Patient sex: M
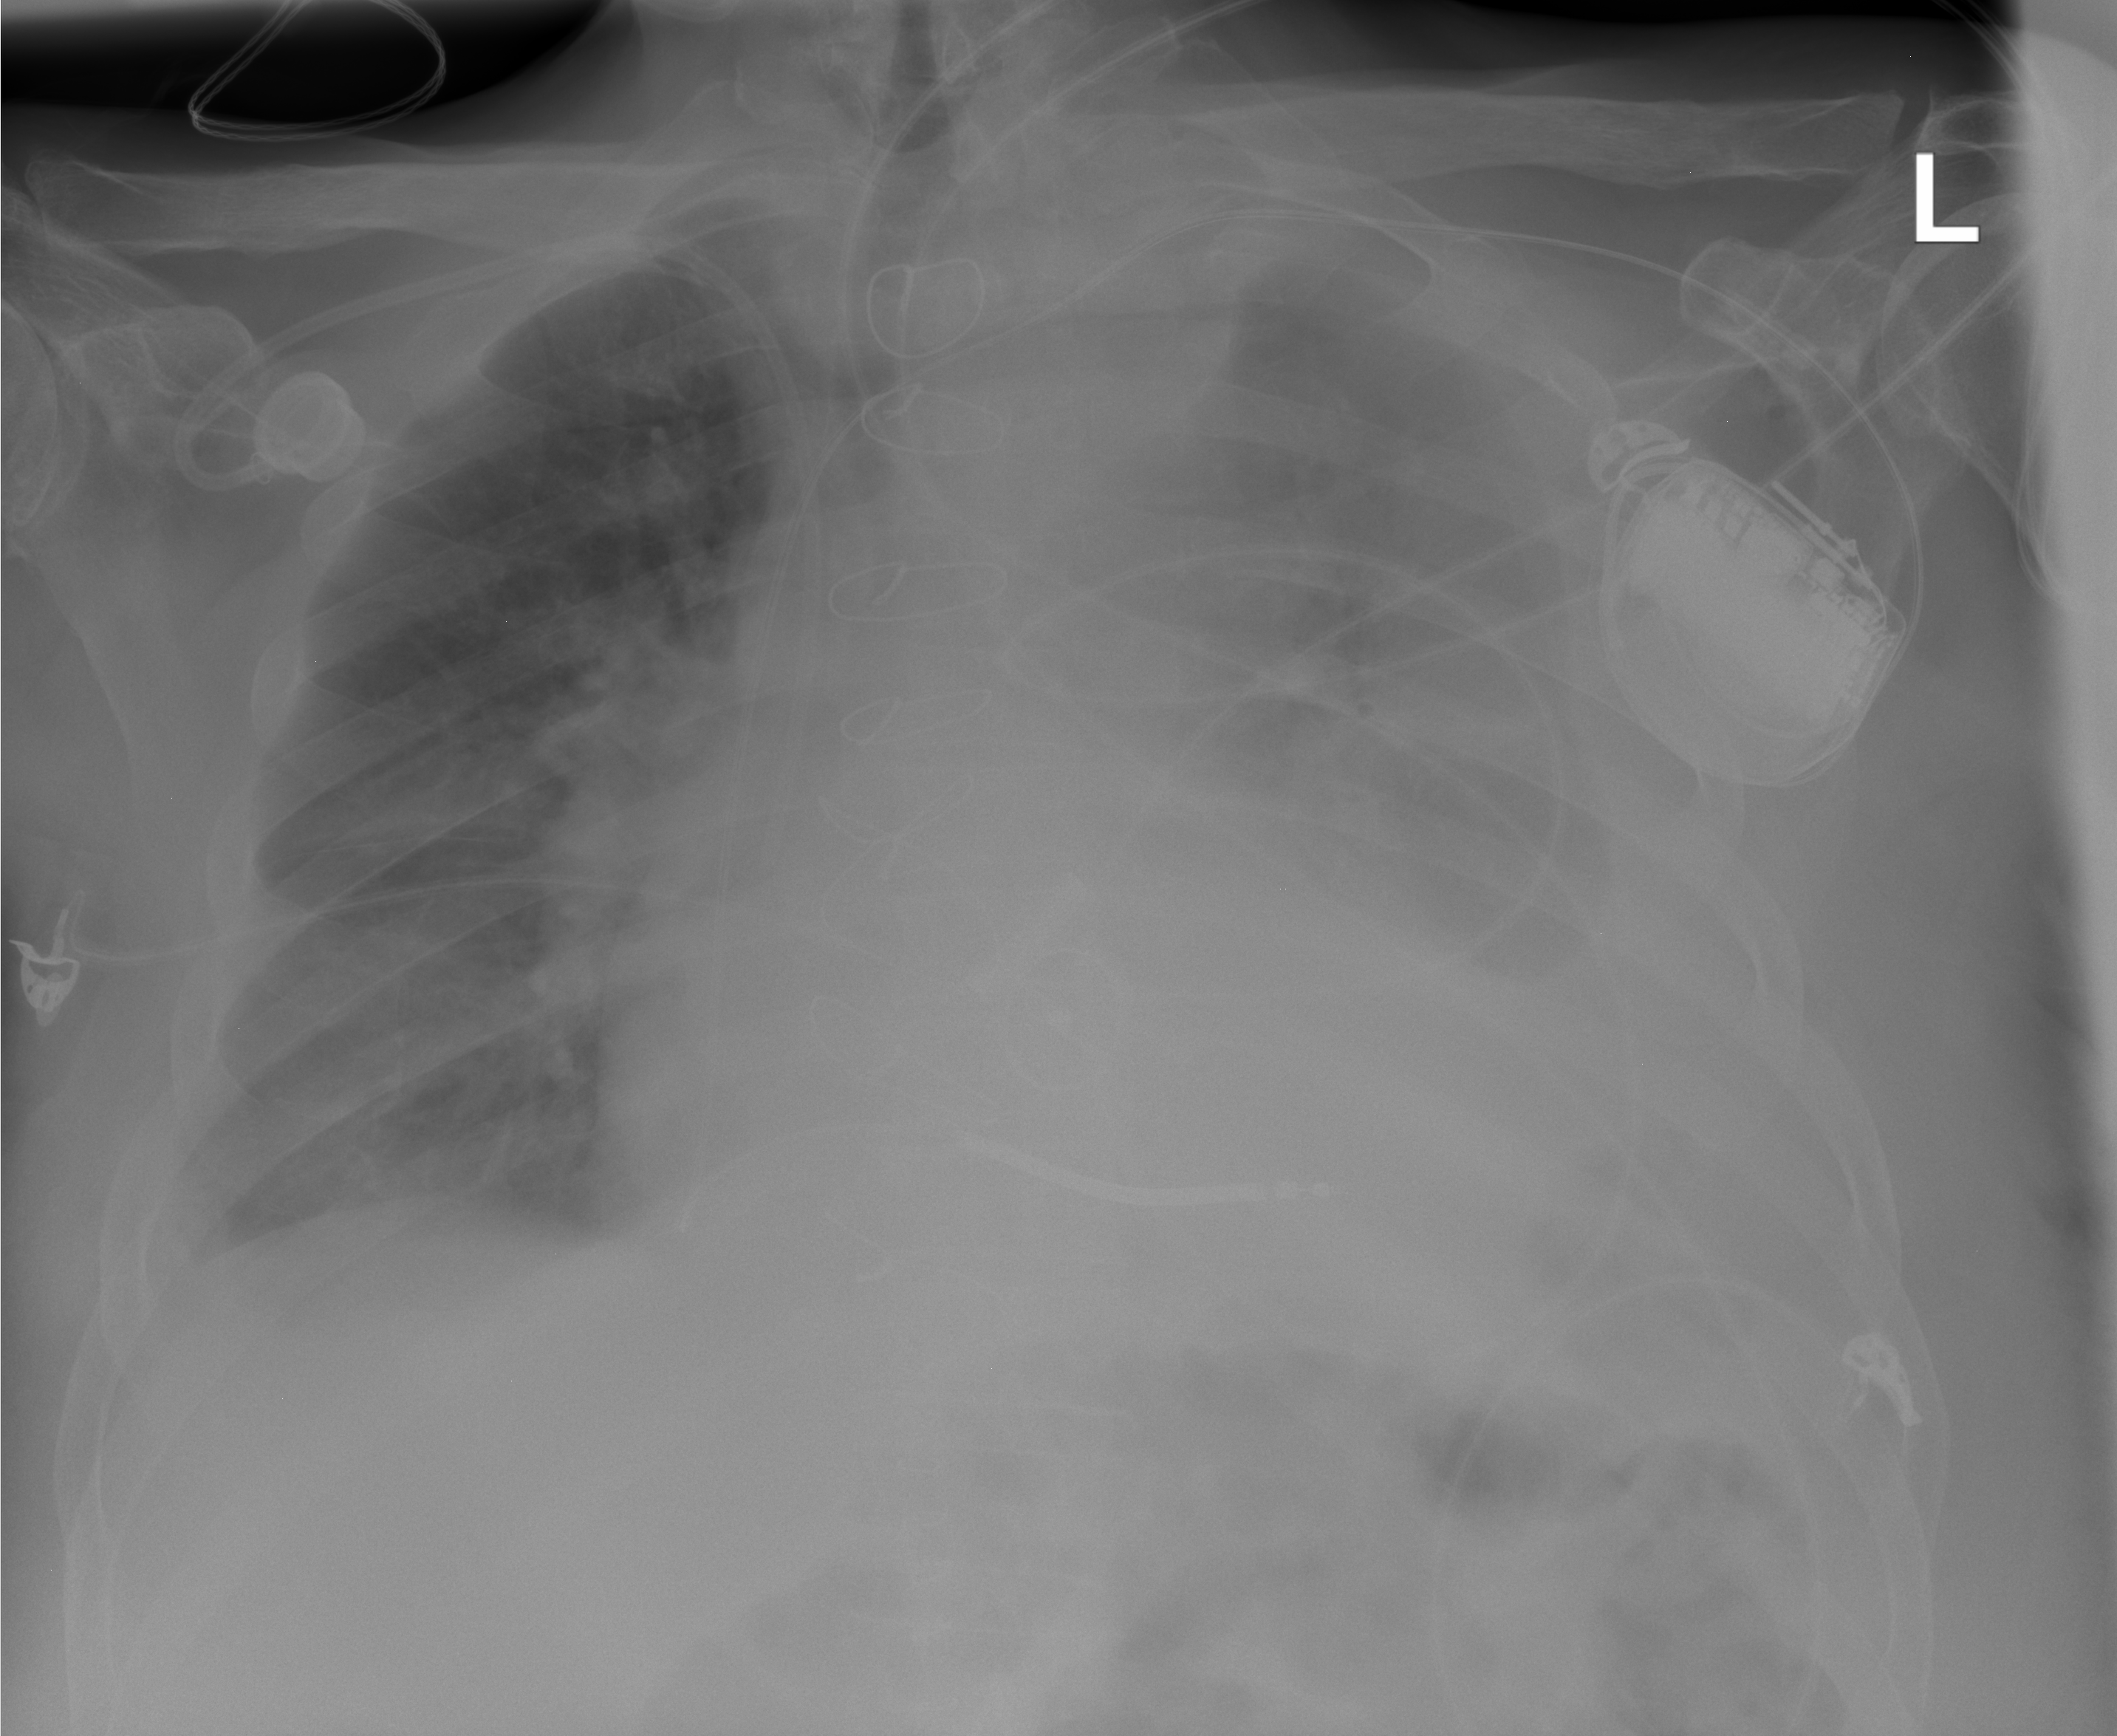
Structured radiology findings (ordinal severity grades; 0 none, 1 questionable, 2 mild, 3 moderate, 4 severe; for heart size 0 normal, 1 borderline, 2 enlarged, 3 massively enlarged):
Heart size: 2
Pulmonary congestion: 0
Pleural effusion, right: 0
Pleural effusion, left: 3
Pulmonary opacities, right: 0
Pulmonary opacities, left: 0
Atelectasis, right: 0
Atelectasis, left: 3